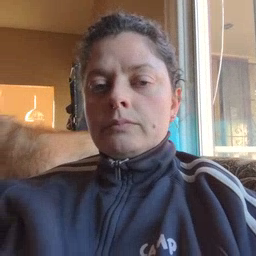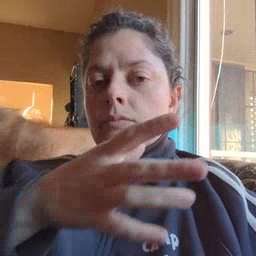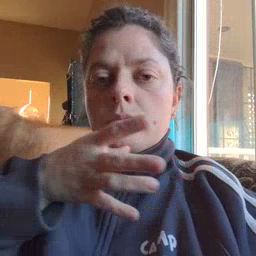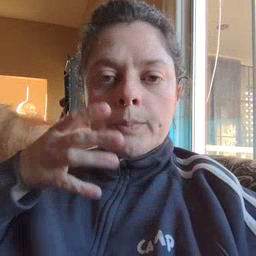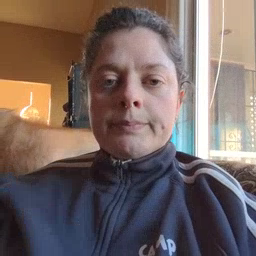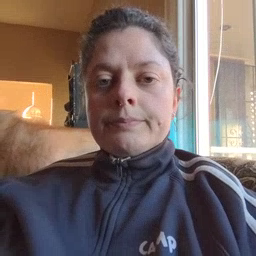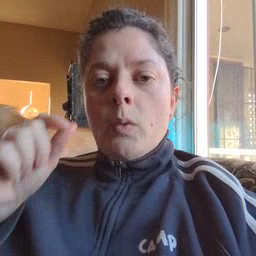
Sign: farm